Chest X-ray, AP view. Patient: 35 years old, sex M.
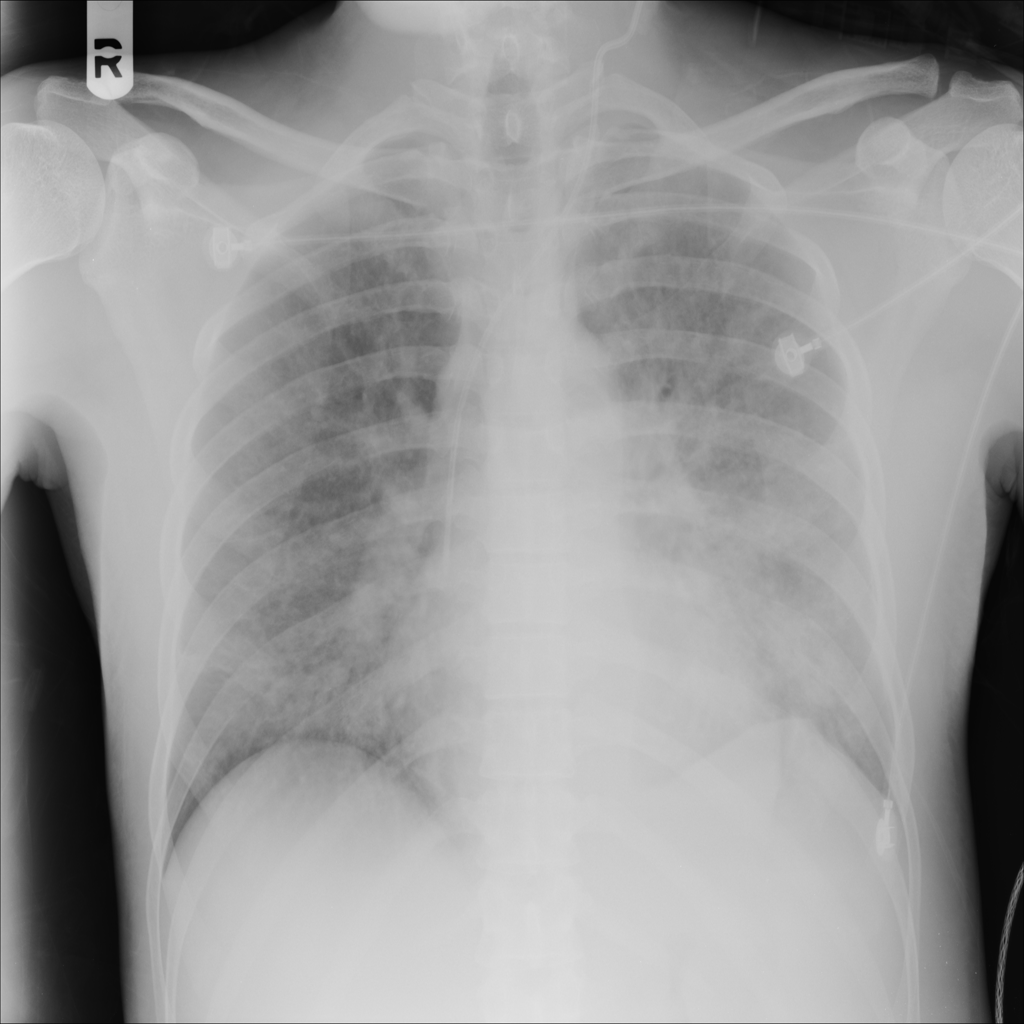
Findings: No Finding